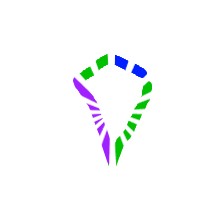
Shape: kite